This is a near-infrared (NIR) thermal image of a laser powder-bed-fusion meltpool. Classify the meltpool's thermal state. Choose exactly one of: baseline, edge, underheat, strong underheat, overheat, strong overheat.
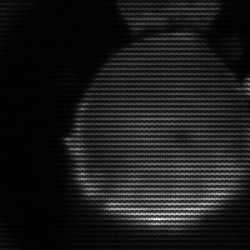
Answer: edge